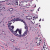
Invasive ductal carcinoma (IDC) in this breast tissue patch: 1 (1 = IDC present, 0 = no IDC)